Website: bh-photo
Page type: address-validator
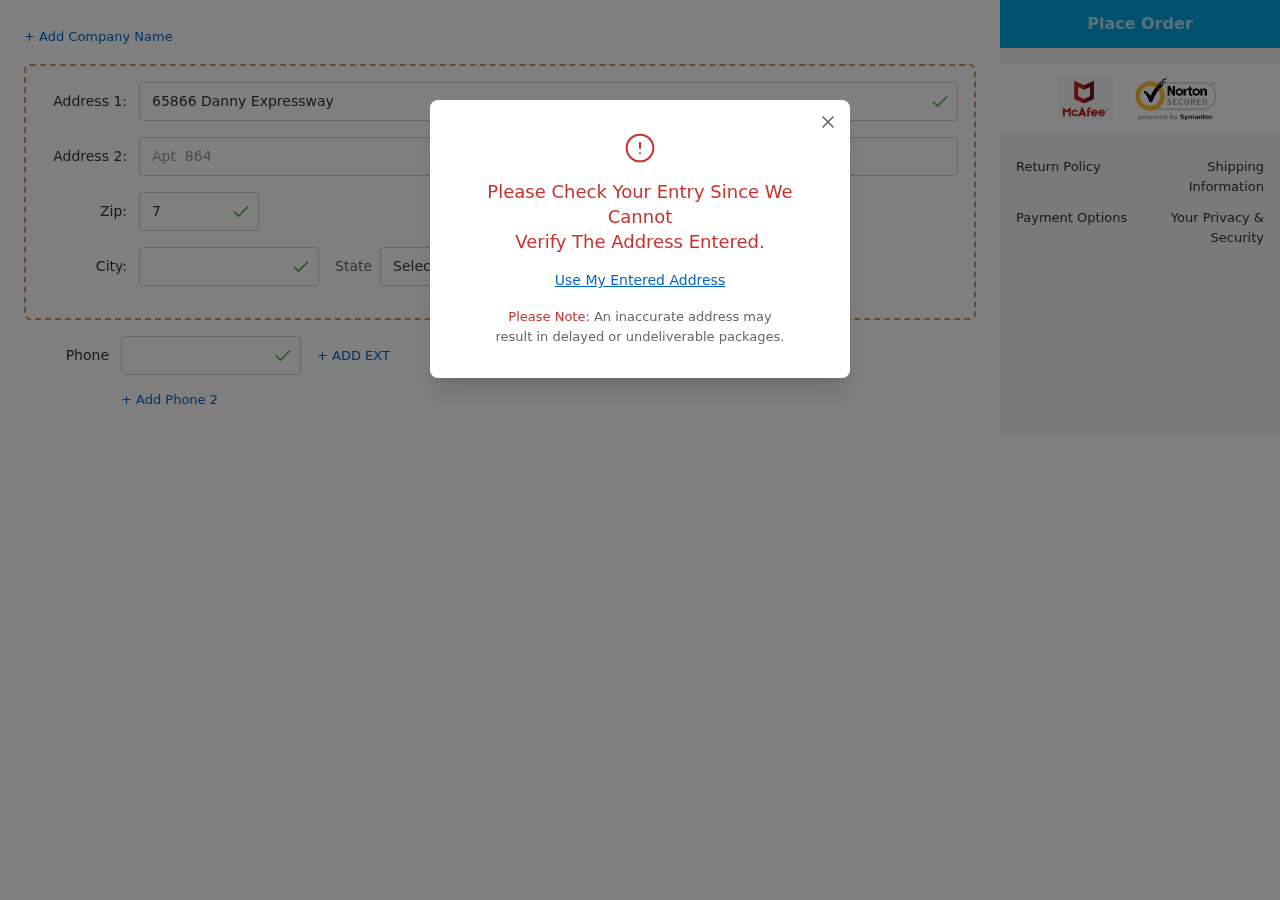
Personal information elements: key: PII_CITY
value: Frederickborough
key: PII_PHONE
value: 8164162893
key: PII_POSTCODE
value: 73490
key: PII_STATE_ABBR
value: MT
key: PII_STREET
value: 65866 Danny Expressway
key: PII_STREET2
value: Apt. 864